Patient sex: M
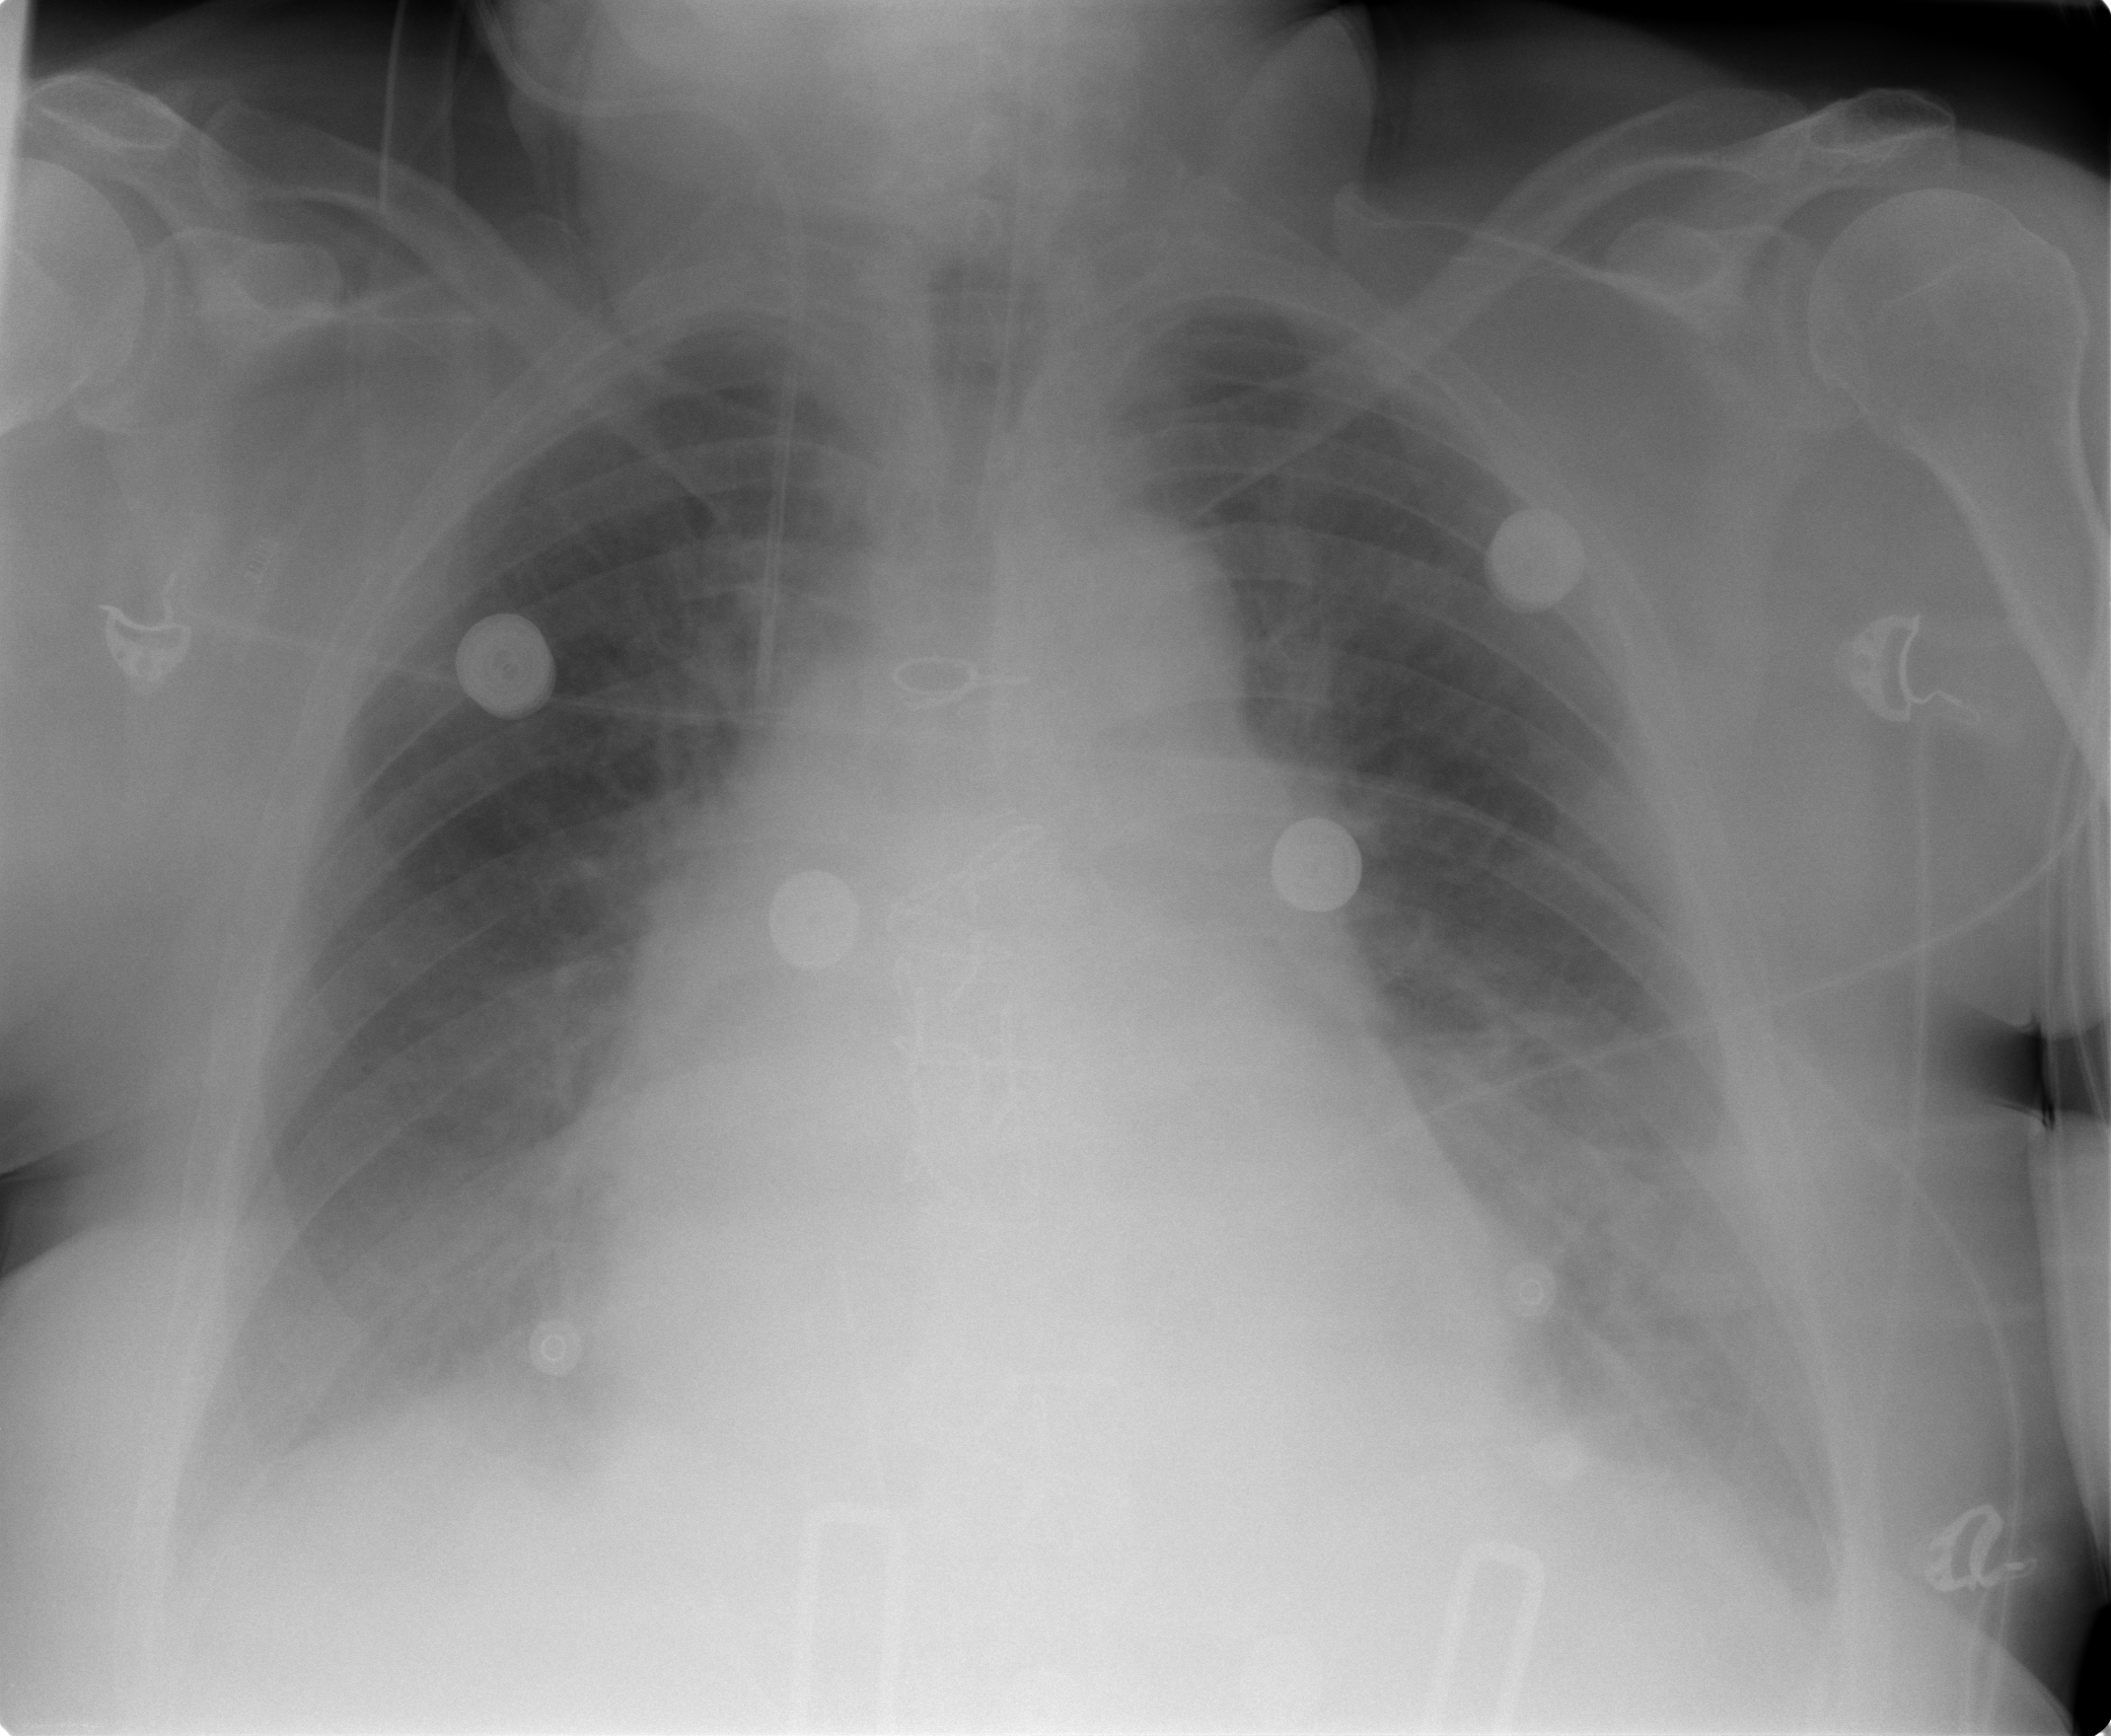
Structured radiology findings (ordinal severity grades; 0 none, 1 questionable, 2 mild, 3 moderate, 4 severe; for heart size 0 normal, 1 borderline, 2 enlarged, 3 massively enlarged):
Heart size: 2
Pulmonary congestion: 0
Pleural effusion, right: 2
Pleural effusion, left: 2
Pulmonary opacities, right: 0
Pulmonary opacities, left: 0
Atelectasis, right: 2
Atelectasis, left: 2